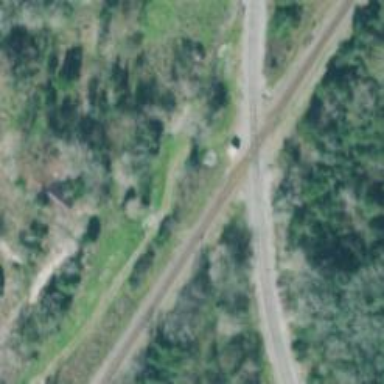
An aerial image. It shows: Railway crossing.